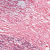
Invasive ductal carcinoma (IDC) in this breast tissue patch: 0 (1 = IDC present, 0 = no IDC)